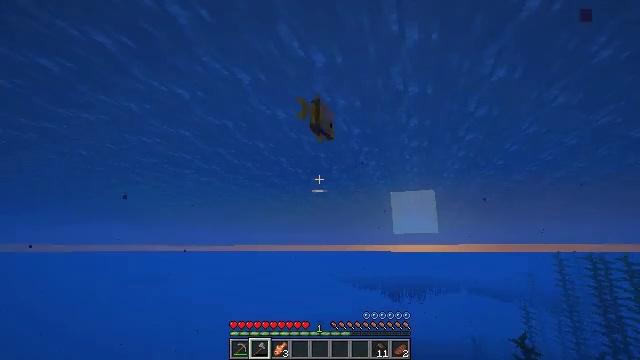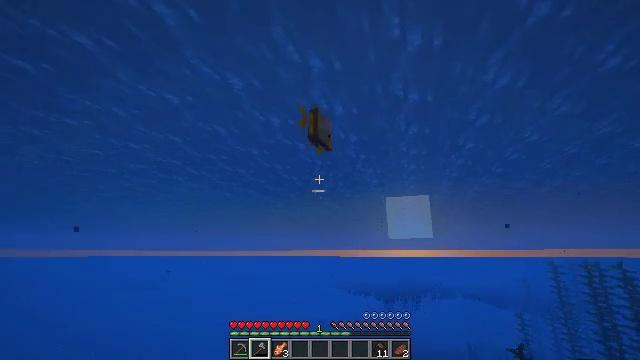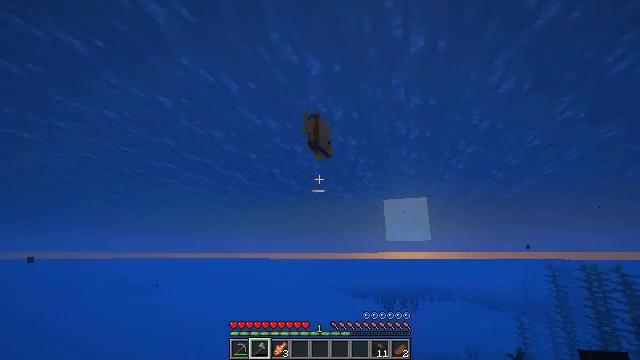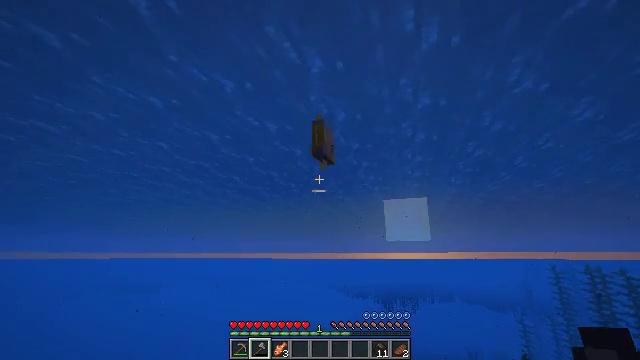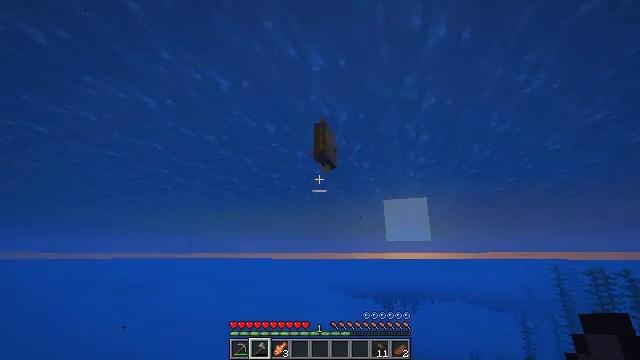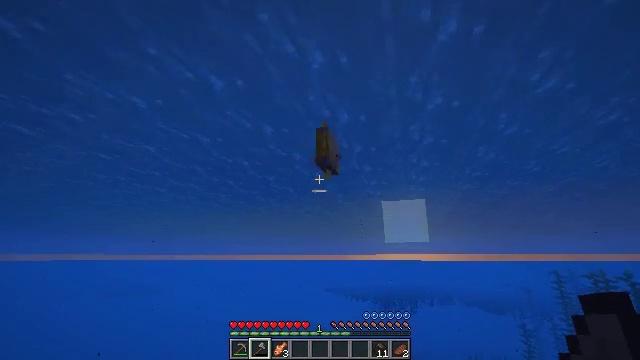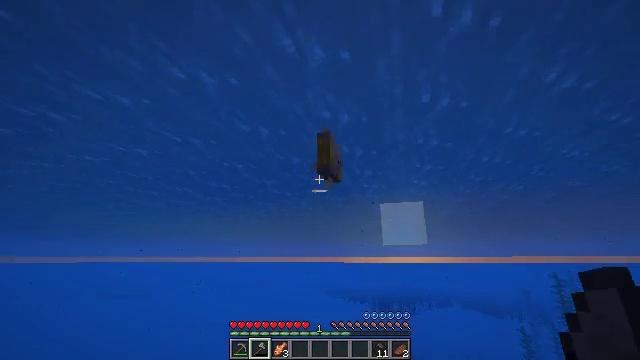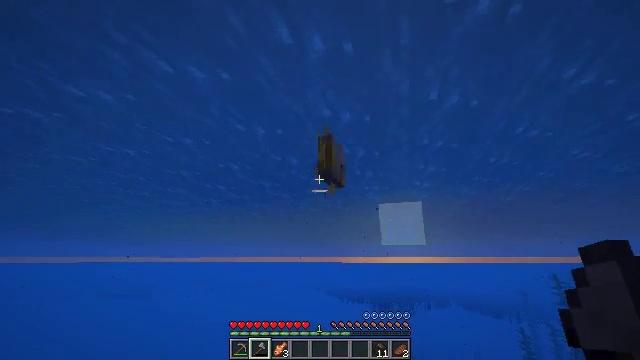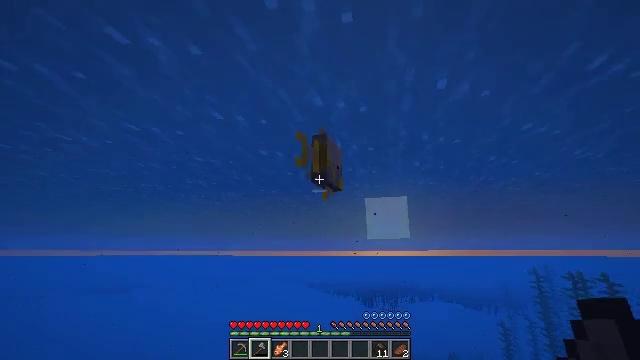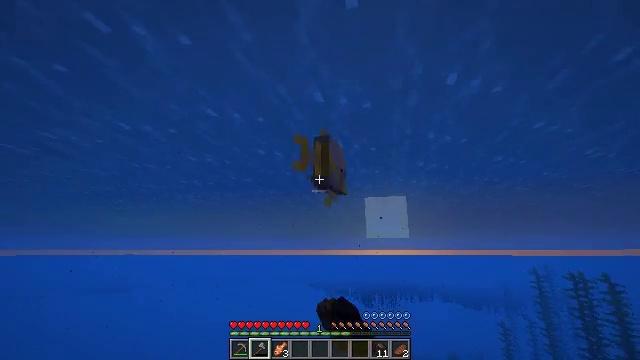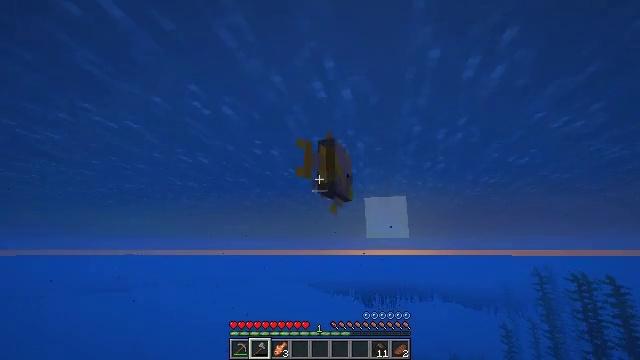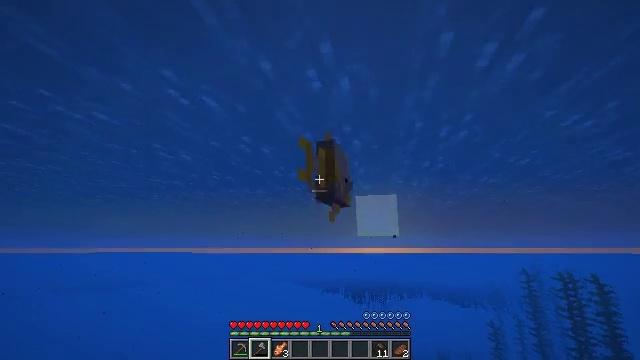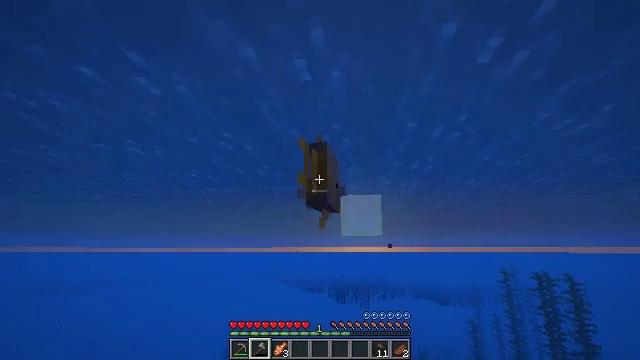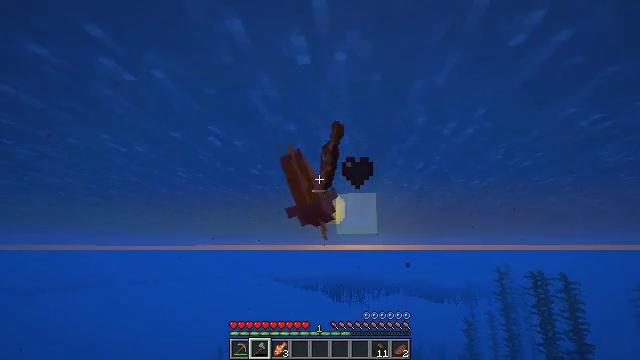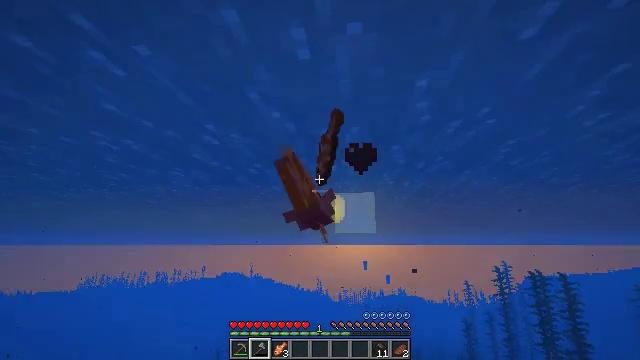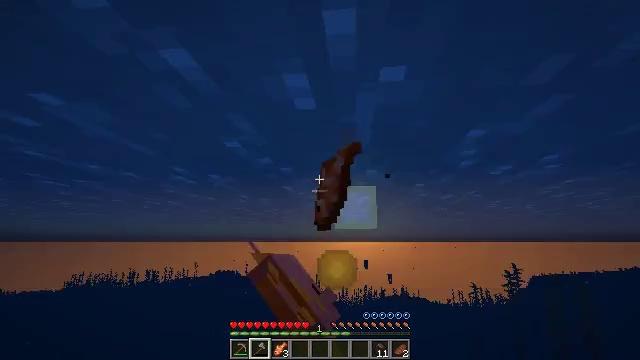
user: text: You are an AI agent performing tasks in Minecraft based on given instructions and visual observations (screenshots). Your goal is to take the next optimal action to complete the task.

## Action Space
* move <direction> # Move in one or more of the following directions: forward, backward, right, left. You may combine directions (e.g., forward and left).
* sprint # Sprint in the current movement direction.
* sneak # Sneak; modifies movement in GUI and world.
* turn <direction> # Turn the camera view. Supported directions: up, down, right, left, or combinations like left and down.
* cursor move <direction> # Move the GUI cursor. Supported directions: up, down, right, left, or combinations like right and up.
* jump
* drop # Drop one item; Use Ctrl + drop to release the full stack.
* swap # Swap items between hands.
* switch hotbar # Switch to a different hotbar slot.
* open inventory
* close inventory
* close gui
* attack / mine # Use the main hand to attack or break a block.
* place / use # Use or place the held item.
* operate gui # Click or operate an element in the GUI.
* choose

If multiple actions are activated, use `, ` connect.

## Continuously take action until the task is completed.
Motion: motion action
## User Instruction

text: Catch and kill the tropical fish.
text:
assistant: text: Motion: move forward, sprint, turn right and up, jump
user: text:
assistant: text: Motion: move forward, sprint
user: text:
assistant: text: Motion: move forward, sprint
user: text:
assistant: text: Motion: move forward, sprint
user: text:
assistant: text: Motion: move forward, sprint
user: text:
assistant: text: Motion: move forward, sprint
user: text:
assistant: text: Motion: move forward, sprint
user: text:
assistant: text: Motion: move forward, sprint, turn right and down, attack / mine
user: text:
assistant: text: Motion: move forward, sprint, attack / mine
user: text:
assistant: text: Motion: move forward, sprint, attack / mine
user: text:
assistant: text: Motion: move forward, sprint, turn right
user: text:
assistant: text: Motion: move forward, sprint, turn right
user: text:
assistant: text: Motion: move forward, sprint, turn right
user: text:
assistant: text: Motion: move forward, sprint
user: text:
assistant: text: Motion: move forward, sprint, turn down
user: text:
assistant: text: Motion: move forward, sprint, turn down
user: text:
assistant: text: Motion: move forward, sprint, turn right and down
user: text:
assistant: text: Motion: move forward, sprint, turn right and down
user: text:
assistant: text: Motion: move forward, sprint
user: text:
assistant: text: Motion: move forward, sprint
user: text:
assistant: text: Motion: move forward, sprint
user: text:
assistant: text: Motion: move forward, sprint
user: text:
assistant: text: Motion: move forward, sprint
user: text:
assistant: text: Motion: move forward, sprint
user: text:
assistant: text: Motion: move forward, sprint, turn left and down
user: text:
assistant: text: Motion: move forward, sprint, turn left and down
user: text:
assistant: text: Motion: move forward, sprint, turn left and down
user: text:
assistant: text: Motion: move forward, sprint, turn left and down
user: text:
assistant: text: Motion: move forward, sprint, turn left and down
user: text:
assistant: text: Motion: move forward, sprint, turn left and down